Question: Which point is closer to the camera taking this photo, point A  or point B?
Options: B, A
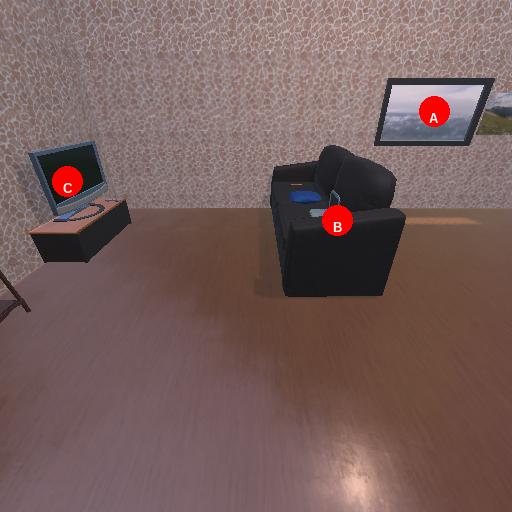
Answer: B